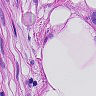
Metastatic tissue present: yes